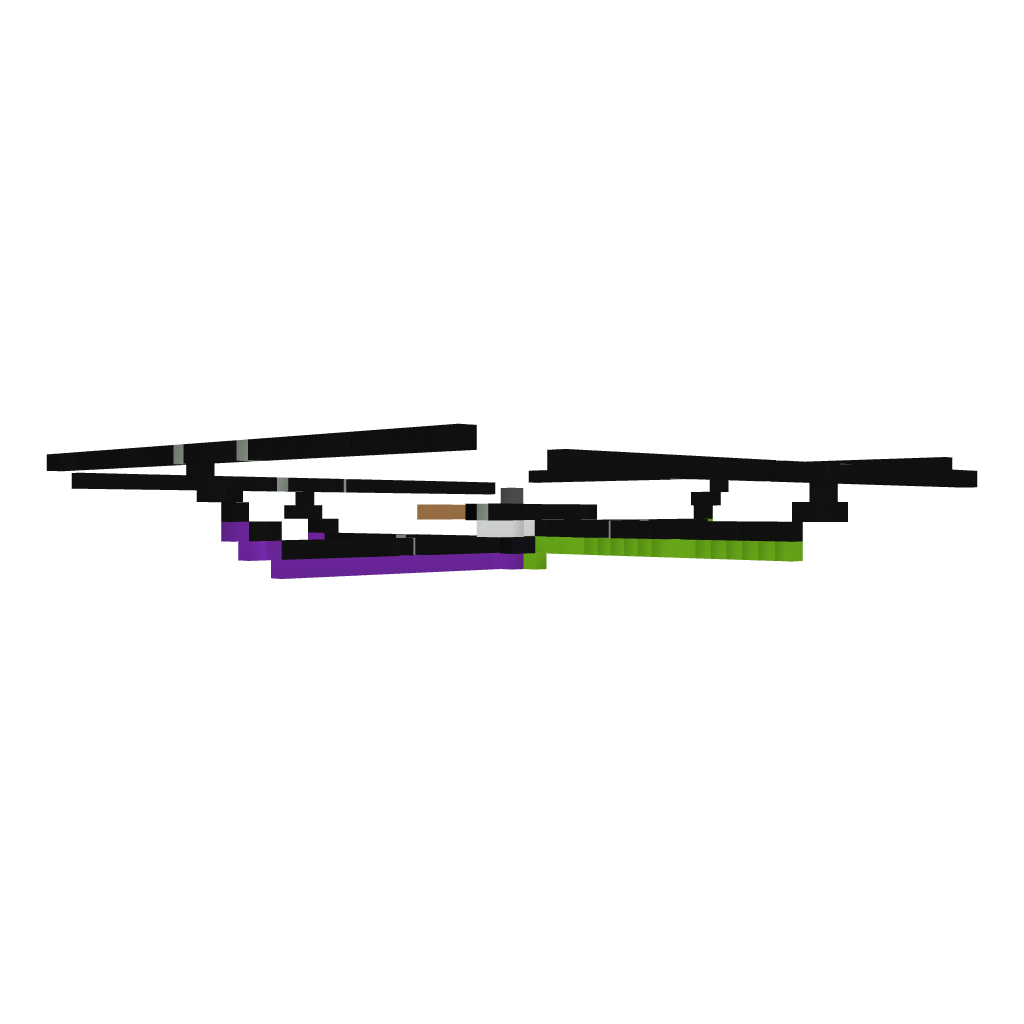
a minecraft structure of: Player Spawner [Good for PvP and Adventure Maps]